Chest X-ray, PA view. Patient: 39 years old, sex M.
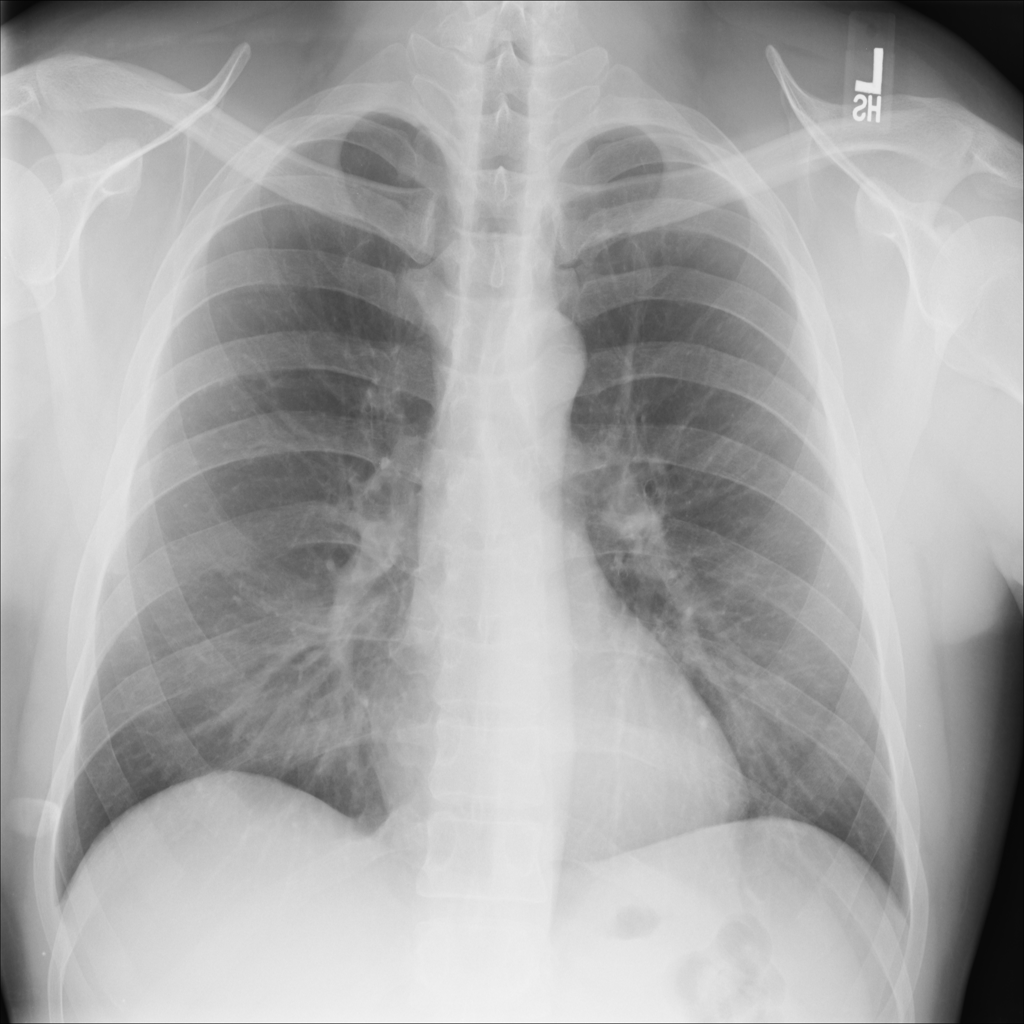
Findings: No Finding